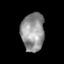
Tissue: prostate
Cell type: Myeloid cells
Senescence score: 0.3604
Nuclear area (px): 869
Mean DAPI intensity: 147.435